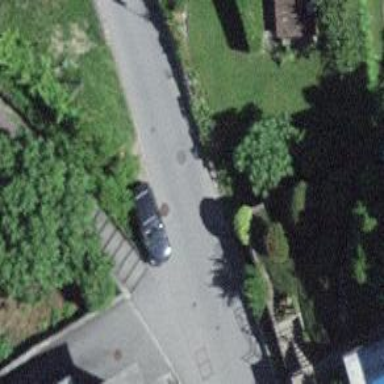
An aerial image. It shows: Set of steps on the road.